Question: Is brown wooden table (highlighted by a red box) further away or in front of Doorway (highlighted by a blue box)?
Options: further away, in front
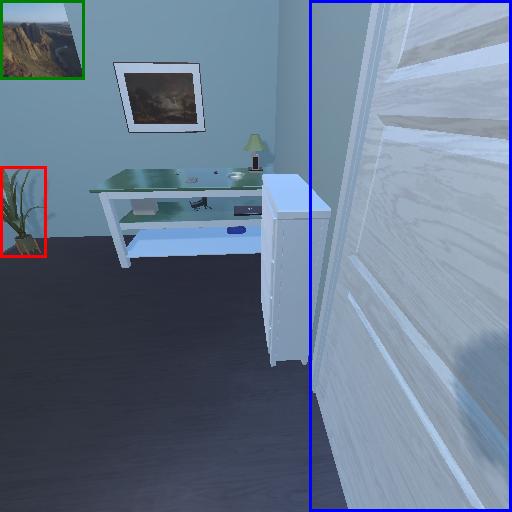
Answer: further away